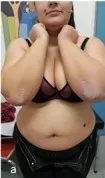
Psoriatic and HS lesions of patient 1. . (
a-
e) Psoriatic and HS lesions of first patient before treatment with certolizumab pegol.
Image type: medical_photograph (skin_photograph)